Field crop: tomato
Growth stage: 2
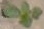
Species: solanum